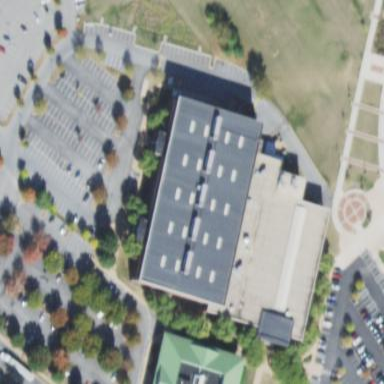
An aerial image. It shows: University building located within sports center.